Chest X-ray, AP view. Patient: 54 years old, sex M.
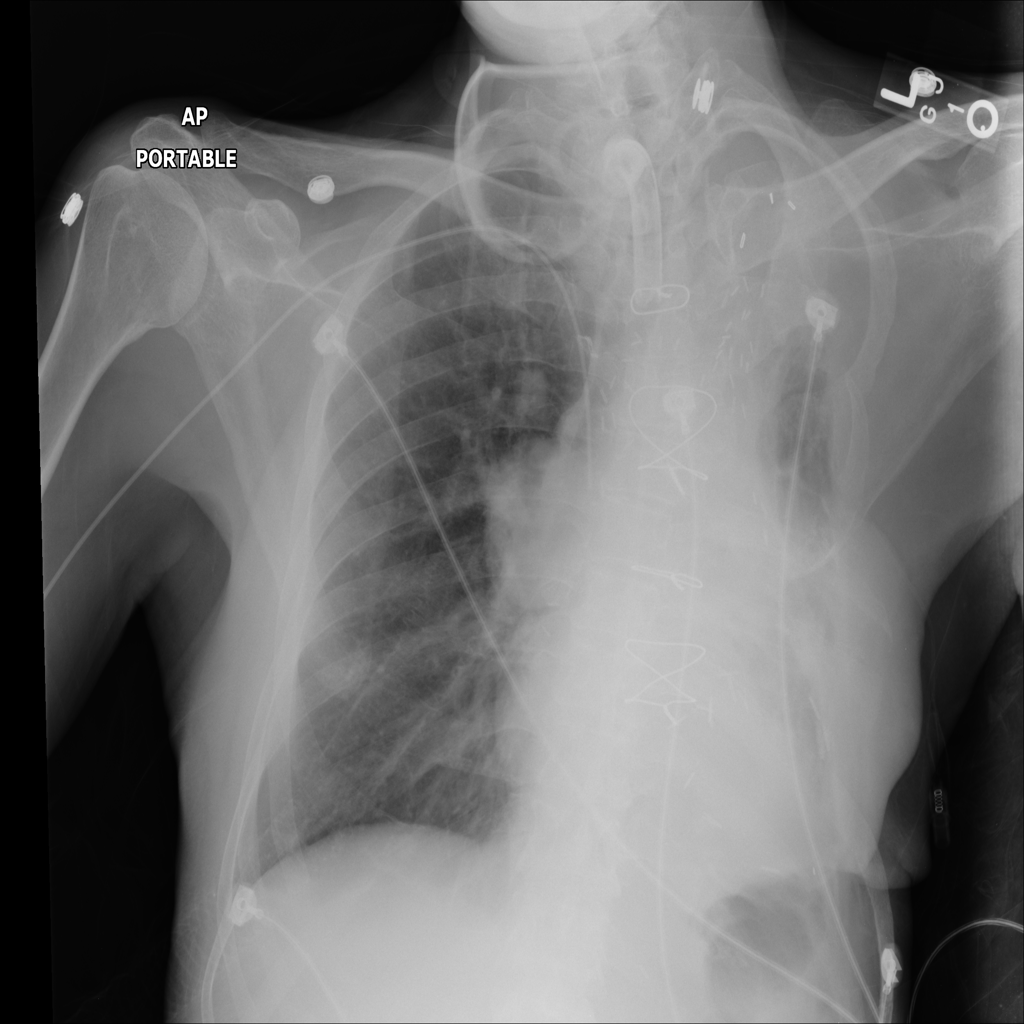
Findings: Mass